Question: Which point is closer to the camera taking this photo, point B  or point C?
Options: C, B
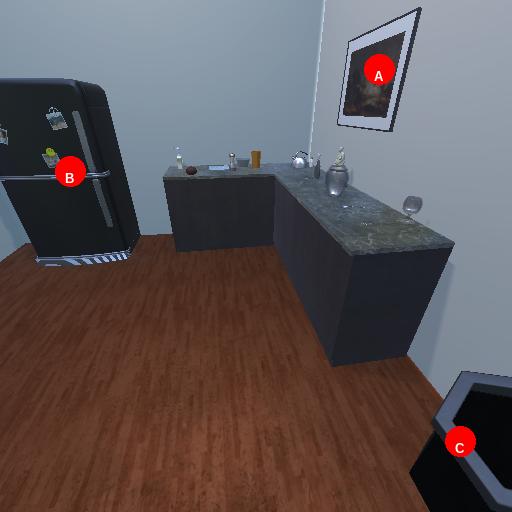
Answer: C